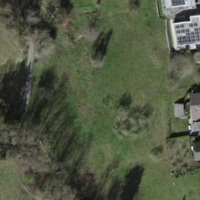
EUNIS habitat code: 55
Species observed at this site:
Melilotus albus